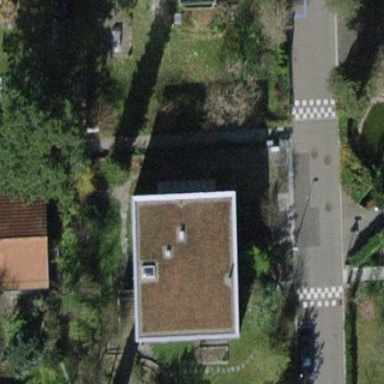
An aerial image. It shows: Flat-roofed apartment building.